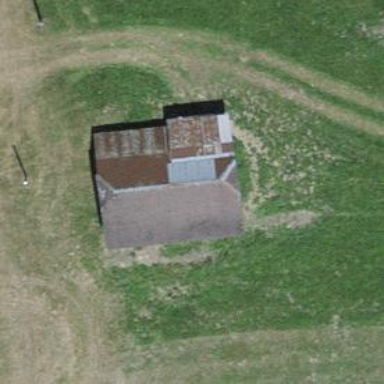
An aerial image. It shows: Rural barn.